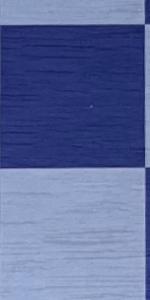
Label: Empty